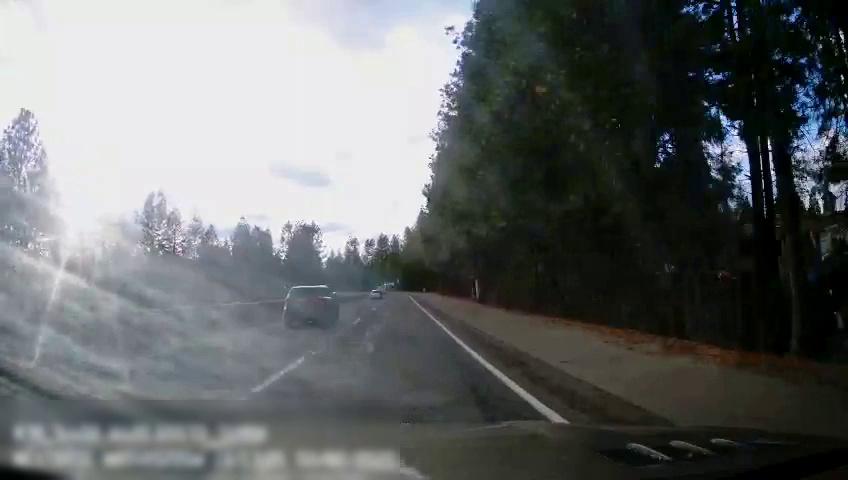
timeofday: Day
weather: Sunny
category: Drivable Space
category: Vehicles | Car
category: Vehicles | SUV
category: Lanes | Alternate Lane
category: Lanes | Current Lane
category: Lanes | Alternate Lane